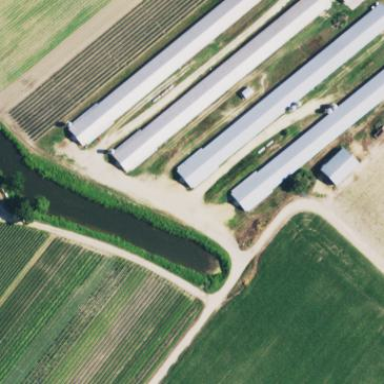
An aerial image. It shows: Farm auxiliary building.